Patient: sex F, age 33
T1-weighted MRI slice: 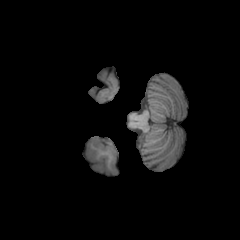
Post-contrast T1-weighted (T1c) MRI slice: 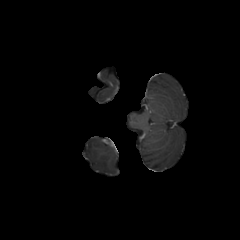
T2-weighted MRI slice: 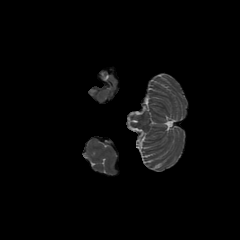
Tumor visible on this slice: no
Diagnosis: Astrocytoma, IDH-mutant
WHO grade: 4